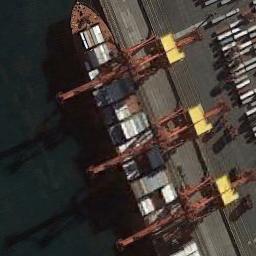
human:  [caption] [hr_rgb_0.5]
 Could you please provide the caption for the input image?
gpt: The cargo ship full of containers is docked at the container terminal and the water is deep blue .

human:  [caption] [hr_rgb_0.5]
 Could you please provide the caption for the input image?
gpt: An orange-red container-laden ship docked at the dock, With large containers and loading and unloading equipment on the dock .

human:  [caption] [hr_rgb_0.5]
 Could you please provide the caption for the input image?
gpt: There is a ship in the blue water on the shore .

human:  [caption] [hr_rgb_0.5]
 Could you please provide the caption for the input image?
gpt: There are many containers on the ship .

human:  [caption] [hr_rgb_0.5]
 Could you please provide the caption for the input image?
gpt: The ship is at the harbor with many containers .